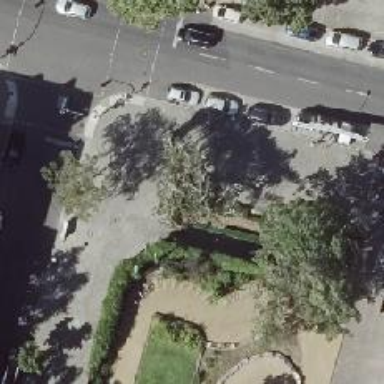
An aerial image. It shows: Avenue lined with deciduous broadleaved trees.